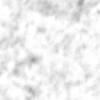
Label: no_change